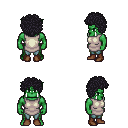
a pixel art fantasy rpg character, male body template, orc, green skin, white tunic, teal pants, raven curly afro hairstyle, brown shoes, four views (front, back, left, right), 2x2 character sprite sheet, small pixel art, hard edges, no anti-aliasing